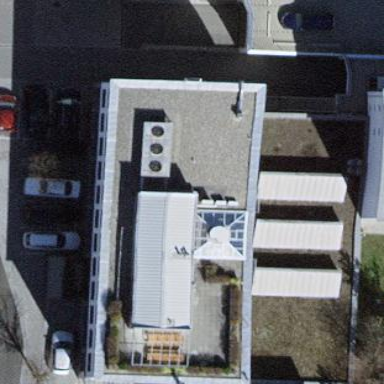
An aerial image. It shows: Office building.